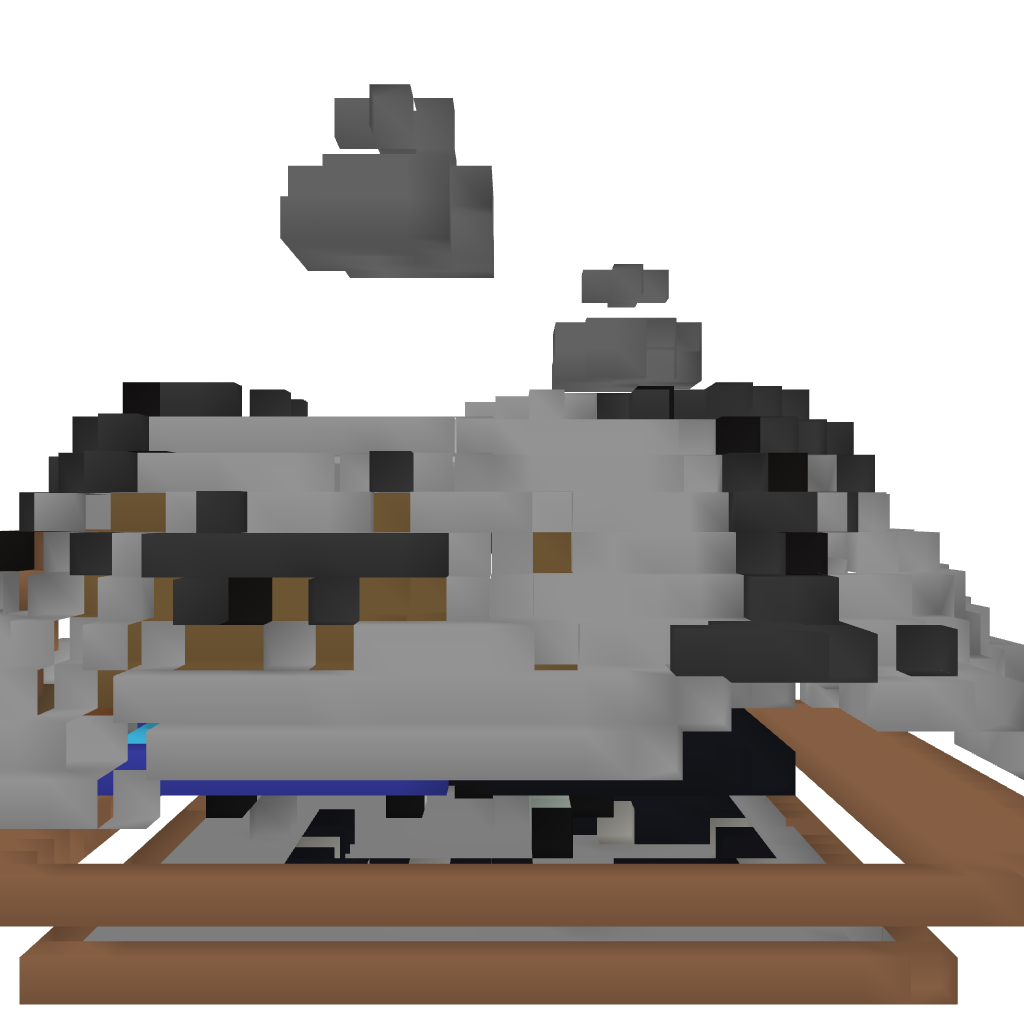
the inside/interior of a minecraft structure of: Hobbit House w/ secret room